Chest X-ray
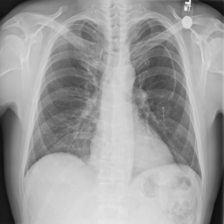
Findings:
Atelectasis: negative
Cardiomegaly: negative
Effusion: negative
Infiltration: negative
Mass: negative
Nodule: negative
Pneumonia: negative
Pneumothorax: negative
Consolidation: negative
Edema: negative
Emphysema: negative
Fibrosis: negative
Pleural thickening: negative
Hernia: negative